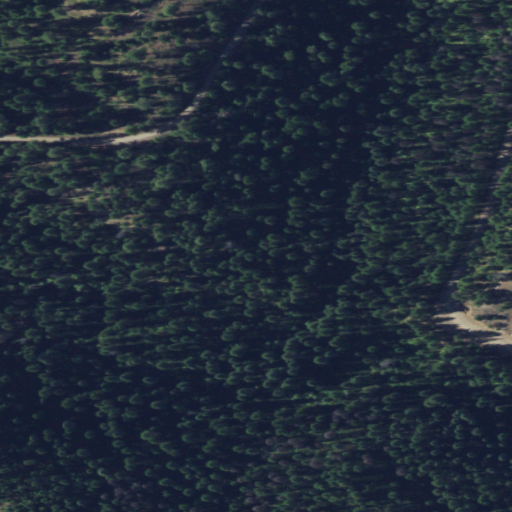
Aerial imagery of valley in Washington named Refrigerator Canyon containing evergreen forest and shrub